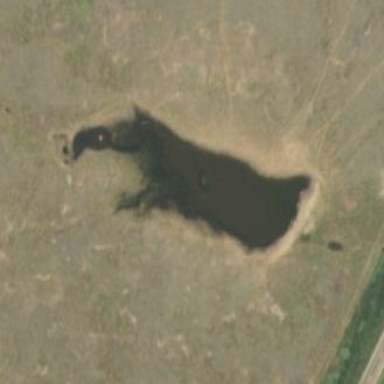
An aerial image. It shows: Reservoir.